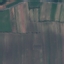
Land use / land cover: PermanentCrop